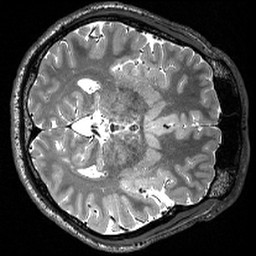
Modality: T2w
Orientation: axial
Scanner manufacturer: siemens
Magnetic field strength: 3 T
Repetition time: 3 s
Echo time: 0.418 s